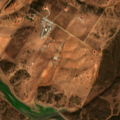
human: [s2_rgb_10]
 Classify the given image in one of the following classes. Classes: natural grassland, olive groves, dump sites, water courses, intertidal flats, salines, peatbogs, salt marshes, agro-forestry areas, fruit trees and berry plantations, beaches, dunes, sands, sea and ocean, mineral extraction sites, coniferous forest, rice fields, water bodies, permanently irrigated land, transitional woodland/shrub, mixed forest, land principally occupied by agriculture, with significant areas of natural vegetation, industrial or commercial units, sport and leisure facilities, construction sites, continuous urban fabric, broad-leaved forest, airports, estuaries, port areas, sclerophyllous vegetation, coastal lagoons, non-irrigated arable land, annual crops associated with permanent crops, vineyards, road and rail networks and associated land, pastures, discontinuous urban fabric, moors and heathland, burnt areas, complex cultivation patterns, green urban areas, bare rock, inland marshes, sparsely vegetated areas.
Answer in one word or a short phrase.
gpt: non-irrigated arable land, olive groves, agro-forestry areas, broad-leaved forest, transitional woodland/shrub, water bodies